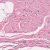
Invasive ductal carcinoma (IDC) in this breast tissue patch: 0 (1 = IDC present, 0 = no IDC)